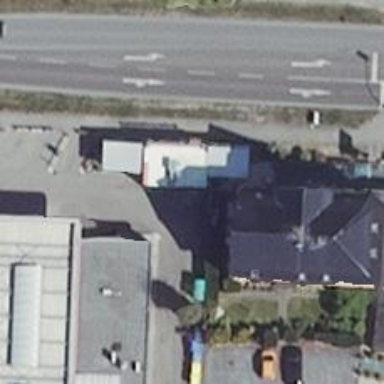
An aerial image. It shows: Fast food establishment.